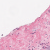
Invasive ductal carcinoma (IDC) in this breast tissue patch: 0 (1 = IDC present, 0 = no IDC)